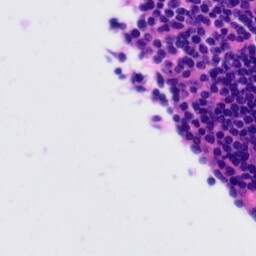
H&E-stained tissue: Tonsil